Question:
I want that whenever I run my application, it should be moved to Tab A, but by default it is moving to first tab, which is named tab B.
'''
import 'package:flutter/material.dart';
void main() {
runApp(MyApp());
}
class MyApp extends StatelessWidget {
@override
Widget build(BuildContext context) {
return MaterialApp(
home: DefaultTabController(
length: 2,
child: Scaffold(
appBar: AppBar(
title: Text("Tab Bar"),
bottom:
TabBar(tabs: [Tab(child: Text('B')), Tab(child: Text('A'))]),
),
body: TabBarView(children: [
Center(
child: Text("this is to be second tab"),
),
Center(
child: Text("this is to be first tab"),
),
]),
)),
);
}
}
'''
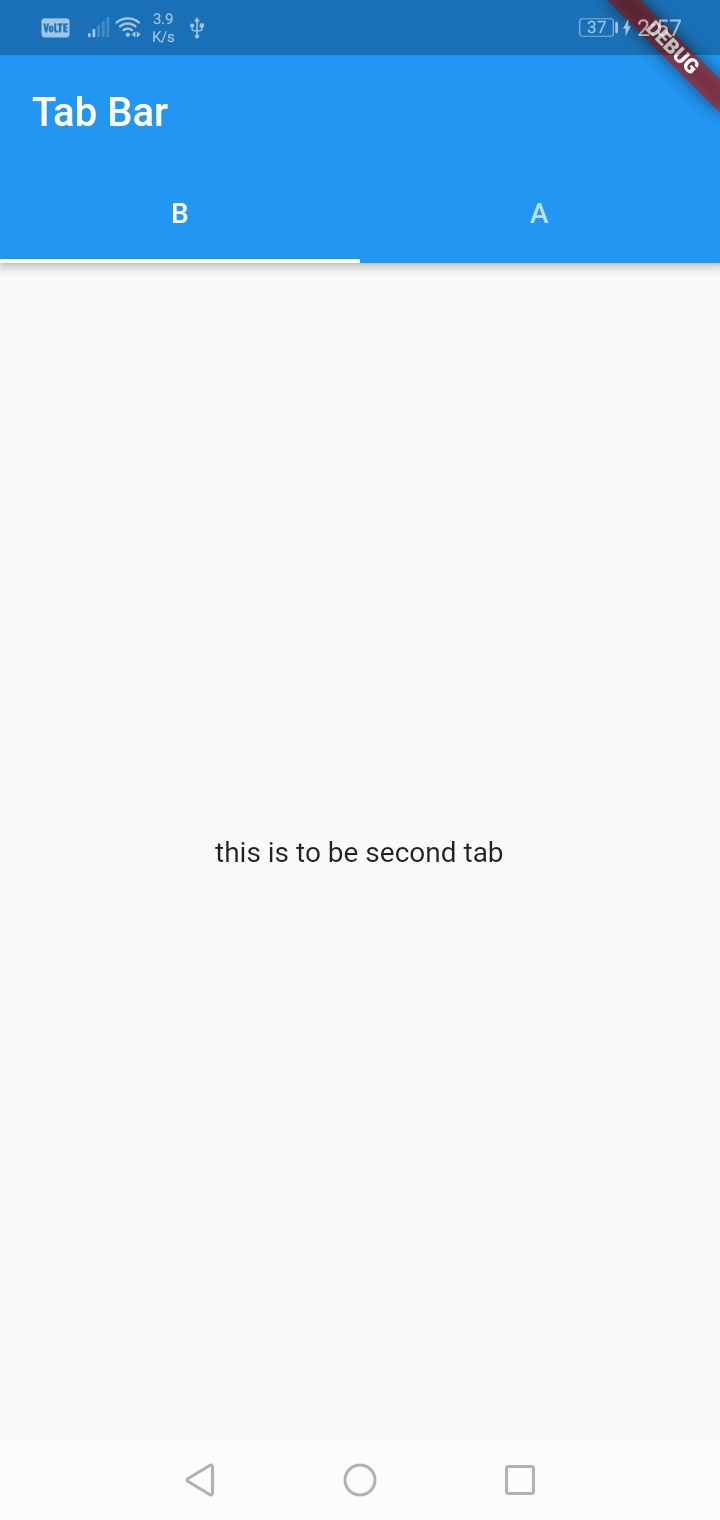
Answer: The 'DefaultTabController' has an 'initialIndex' property which is set to '0' by default.
In your case, since you have two 'Tab's, you would need to set the 'initialIndex' property to '1'.
I added a demo using your code as an example:
'''
class MyApp extends StatelessWidget {
@override
Widget build(BuildContext context) {
return MaterialApp(
home: DefaultTabController(
length: 2,
// set initial index to 1
initialIndex: 1,
child: Scaffold(
appBar: AppBar(
title: Text("Tab Bar"),
bottom:
TabBar(tabs: [Tab(child: Text('B')), Tab(child: Text('A'))]),
),
body: TabBarView(children: [
Center(
child: Text("this is to be second tab"),
),
Center(
child: Text("this is to be first tab"),
),
]),
)),
);
}
}
'''